九年级 · 组合几何学
如图, $B D$ 是圆 $O$ 的直径, 点 $\mathrm{A}, C$ 在圆上, 若 $\angle C O D=126^{\circ}$, 则 $\angle B A C=$ ( )

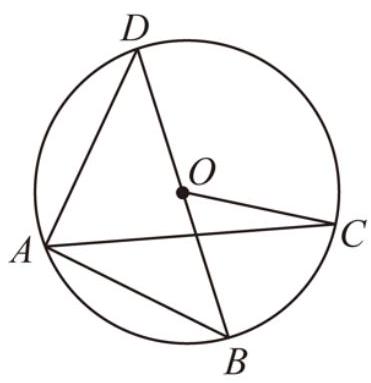
A. $63^{\circ}$
B. $27^{\circ}$
C. $54^{\circ}$
D. $31.5^{\circ}$

答案: B
解析: 先利用邻补角求得 $\angle B O C$, 再根据圆周角定理即可求解.

【详解】解： $\because \angle C O D=126^{\circ}, \angle C O D+\angle B O C=180^{\circ}$,

$\therefore \angle B O C=54^{\circ}$,

$\therefore \angle B A C=\frac{1}{2} \angle B O C=27^{\circ}$,

故选：B

【点睛】本题主要考查了圆周角定理, 熟练掌握圆周角定理进行计算是解决本题的关键.